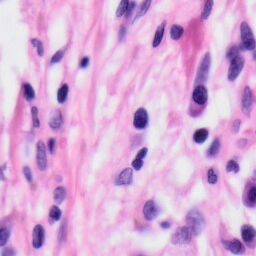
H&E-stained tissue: Skin